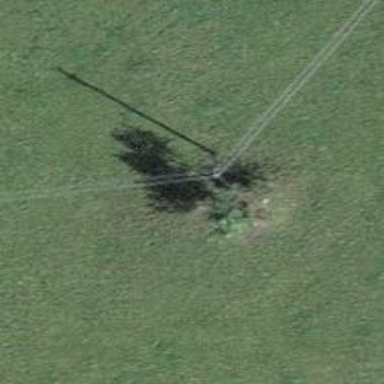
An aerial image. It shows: Minor power line.